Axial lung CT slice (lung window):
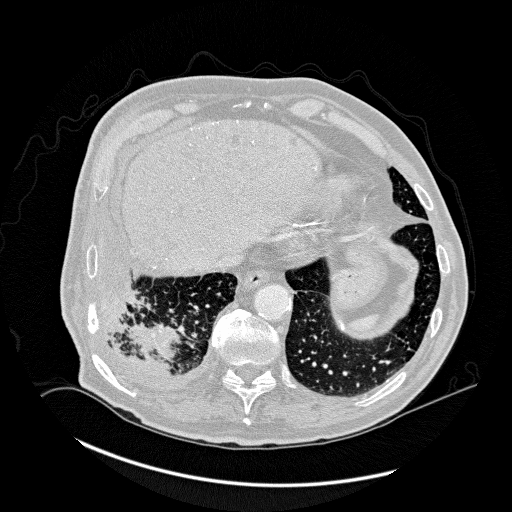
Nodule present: no